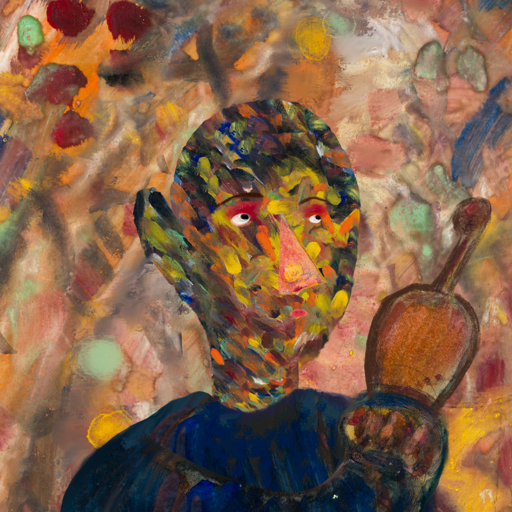
Background: Mother_And_Son_Mother, Head And Neck Side: An_Impression, Face Side: Irani, Bust: Pipe, Hair Side: Blank, Head Accessory: Blank, Second Necklace: Blank, Necklace: Blank, Baby: Blank